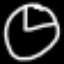
Label: clock